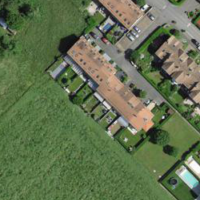
EUNIS habitat code: 55
Species observed at this site:
Dipsacus fullonum
Corylus avellana